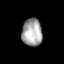
Tissue: skin
Cell type: Epithelial cells
Senescence score: 0.2624
Nuclear area (px): 557
Mean DAPI intensity: 162.496